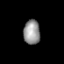
Tissue: prostate
Cell type: T cells
Senescence score: 0.321
Nuclear area (px): 397
Mean DAPI intensity: 148.65